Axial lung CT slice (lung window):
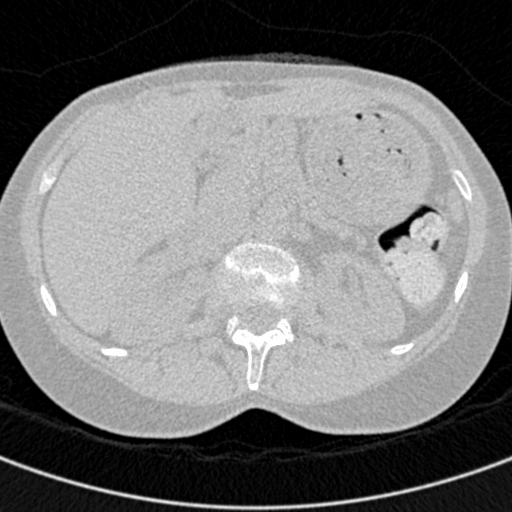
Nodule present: no